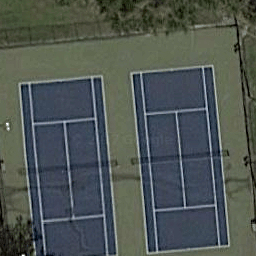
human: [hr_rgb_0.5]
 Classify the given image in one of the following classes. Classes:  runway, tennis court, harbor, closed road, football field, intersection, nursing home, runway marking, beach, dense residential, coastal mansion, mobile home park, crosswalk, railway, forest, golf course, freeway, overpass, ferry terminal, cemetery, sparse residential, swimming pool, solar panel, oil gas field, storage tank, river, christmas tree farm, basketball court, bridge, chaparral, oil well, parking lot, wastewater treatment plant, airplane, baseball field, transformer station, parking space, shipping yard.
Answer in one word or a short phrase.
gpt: tennis court